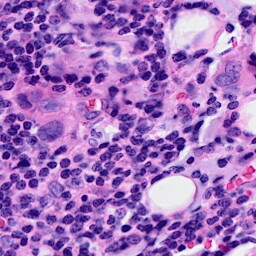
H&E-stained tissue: Breast